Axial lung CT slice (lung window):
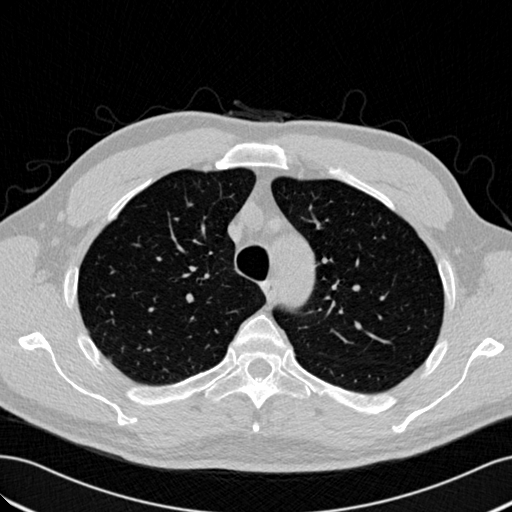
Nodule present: no